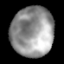
Tissue: lung
Cell type: Epithelial cells
Senescence score: 0.2197
Nuclear area (px): 2069
Mean DAPI intensity: 149.427